Question: As part of a larger algorithm, I am traversing a set of interconnected line segments. On arriving at any vertex via a line segment, I need to find the leftmost line segment leaving from that point.
As an example, suppose I start at vertex A and follow line segment AB to arrive at vertex B, I now need to choose the leftmost of line segments BC, BD, BE... to arrive at the next vertex.
I can do this by taking the signed areas of each pair of exiting segments. If signed area of triangle BDC is positive, then BDC is counter-clockwise oriented so BC falls to the left of BD. I could then compare BC with BE and proceed likewise with other segments to find the leftmost exit. But this only works when angle CBD is acute. I will have to add a special case to handle obtuse CBD.

There must be a simpler way to do this. Any ideas?
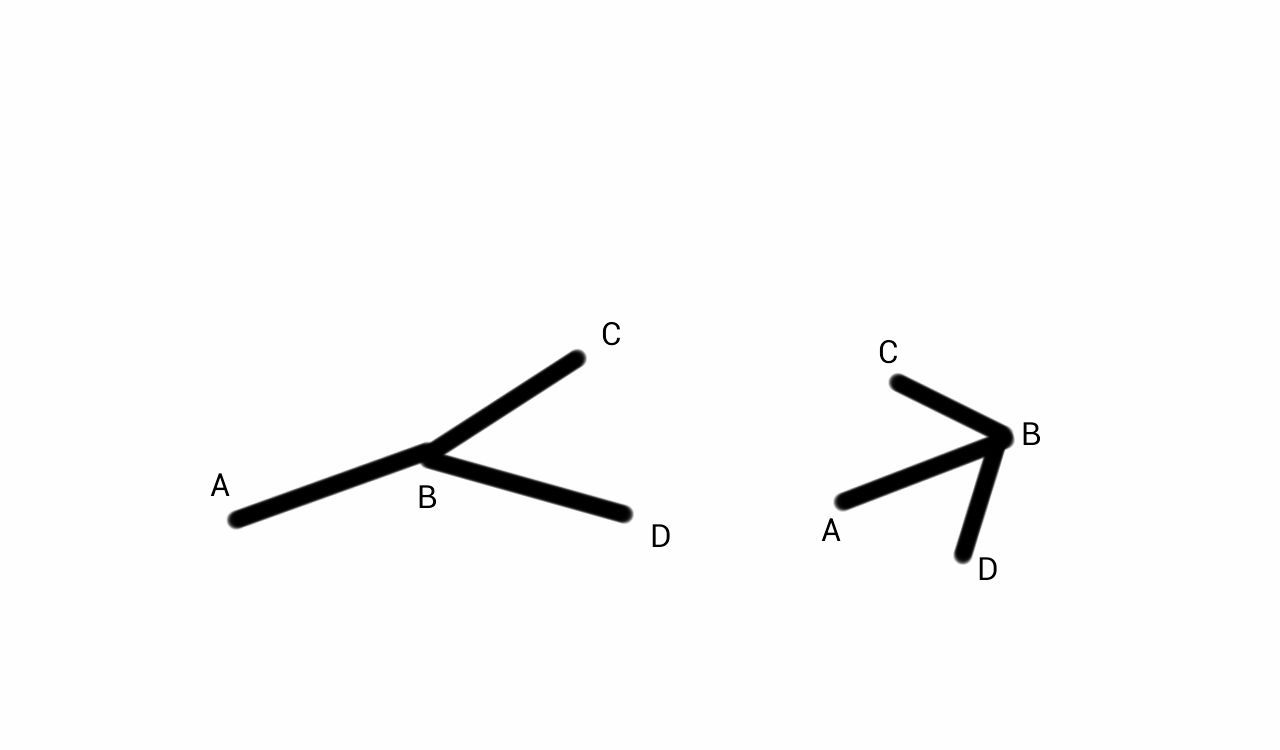
Answer: Consider the line segments to be vectors. You want to choose the leftmost of BC, BD, BE, ... To do this, calculate the counter-clockwise angle between BA (which is AB in the reverse direction) and the other directed segments BC, BD, BE, ..
The segment you want is the one with the largest CCW angle.
To calculate the CCW angle for vector BX, use atan2() to calculate the orientation angles 'a' and 'x' for BA and BX. Then your CCW angle is (2p+x-a) mod 2p. (i.e. normalized to be in the interval [0,2p]).